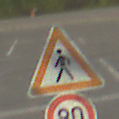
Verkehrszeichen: FussgaengerRechts
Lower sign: Geschwindigkeit80
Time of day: MorningAfternoon
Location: Outdoor (Suburban)
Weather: PartlyCloudy
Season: NotSpecified
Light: Natural